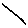
Label: line